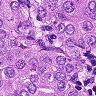
Metastatic tissue present: yes